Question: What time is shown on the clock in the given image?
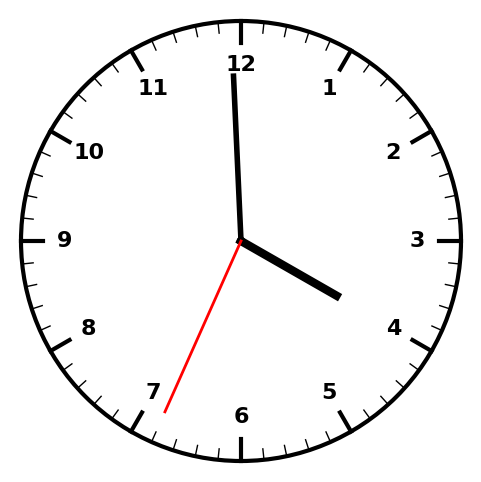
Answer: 03:59:34